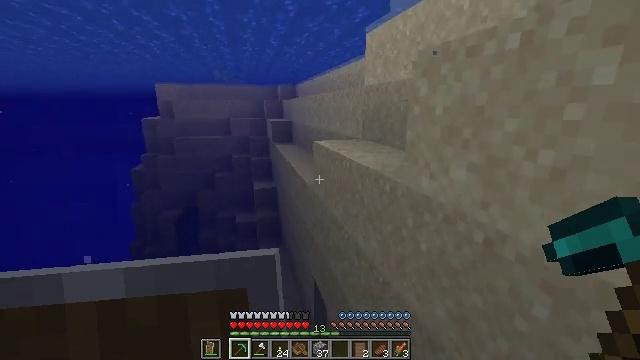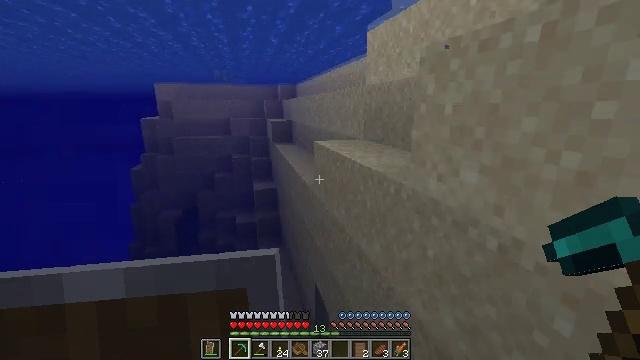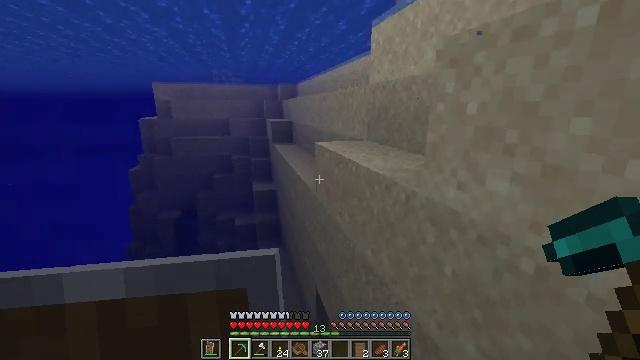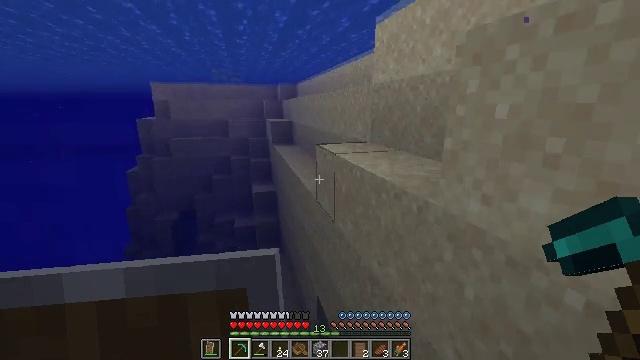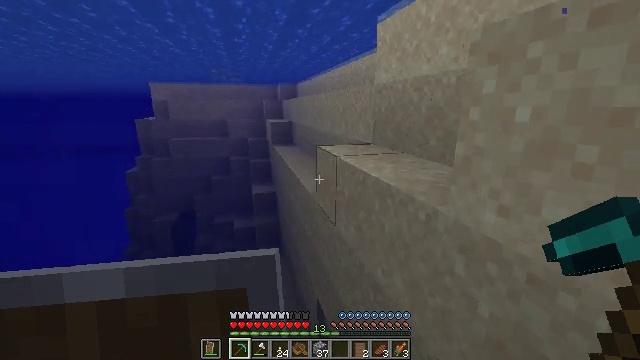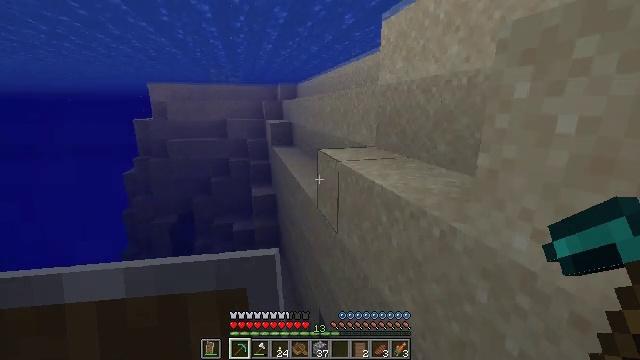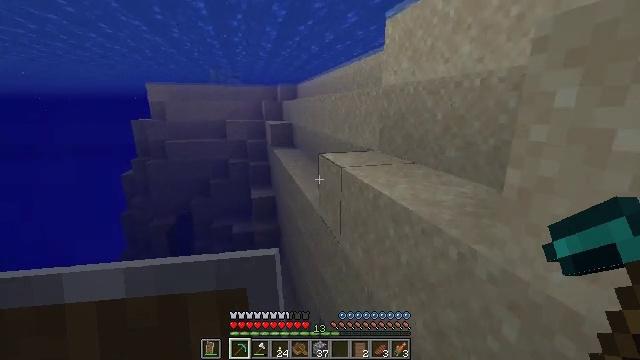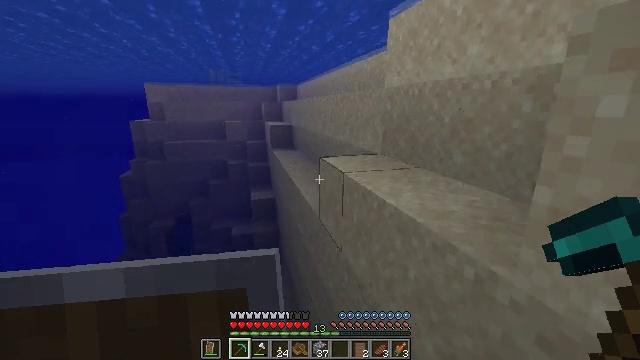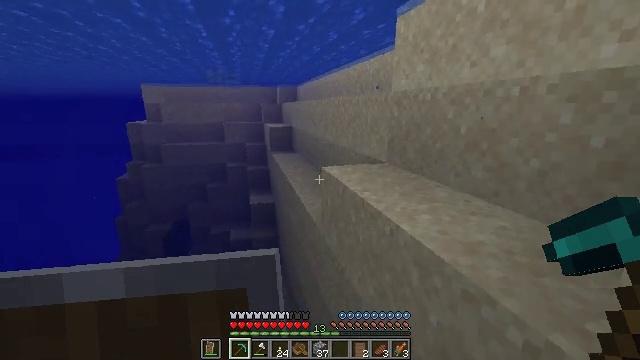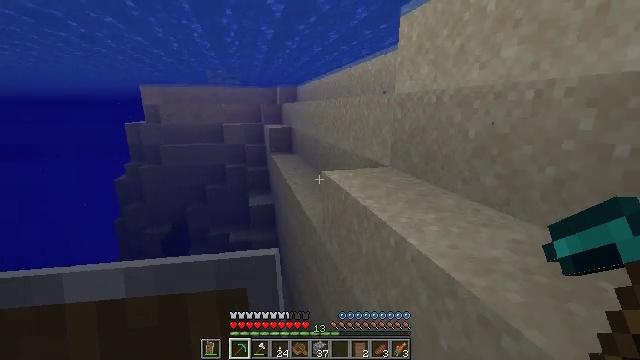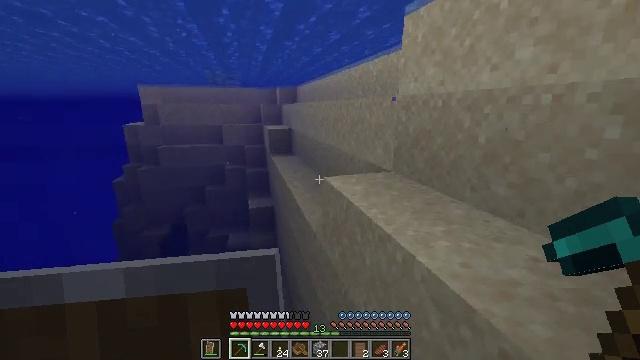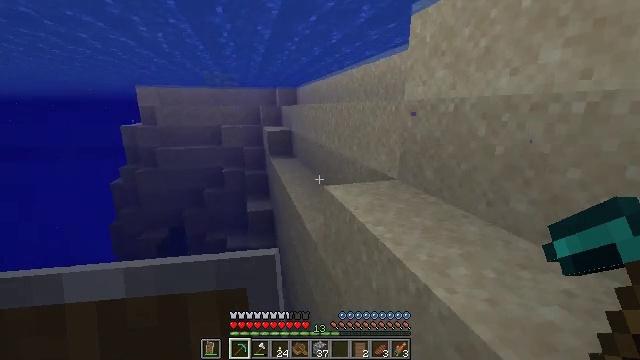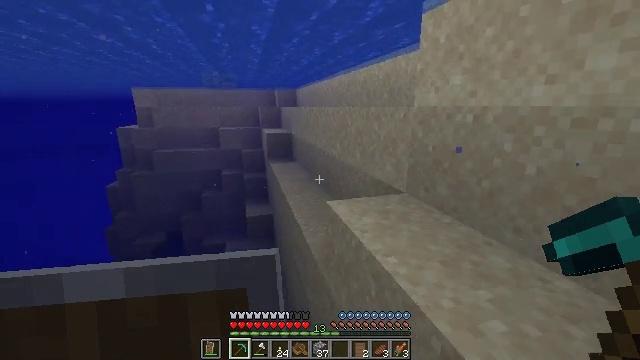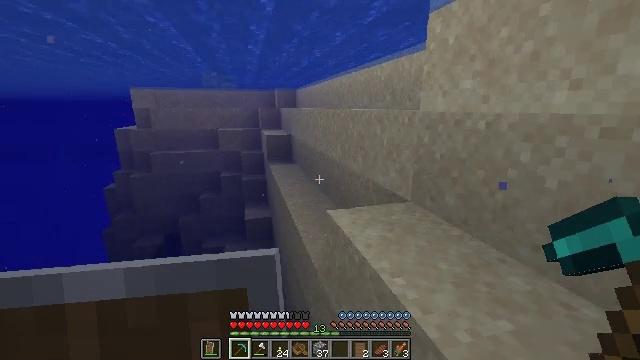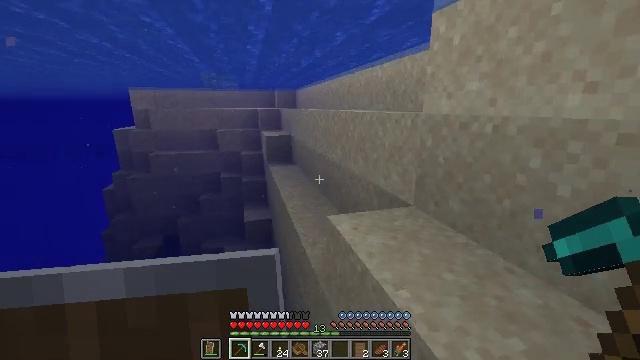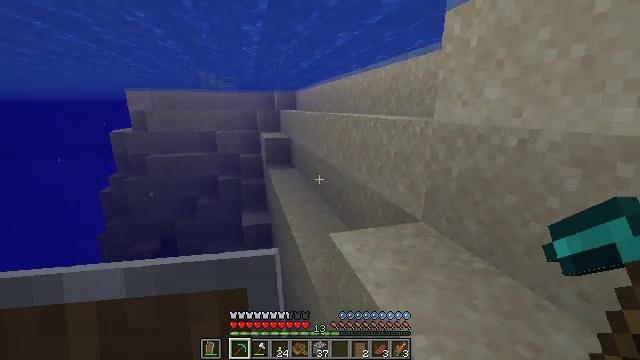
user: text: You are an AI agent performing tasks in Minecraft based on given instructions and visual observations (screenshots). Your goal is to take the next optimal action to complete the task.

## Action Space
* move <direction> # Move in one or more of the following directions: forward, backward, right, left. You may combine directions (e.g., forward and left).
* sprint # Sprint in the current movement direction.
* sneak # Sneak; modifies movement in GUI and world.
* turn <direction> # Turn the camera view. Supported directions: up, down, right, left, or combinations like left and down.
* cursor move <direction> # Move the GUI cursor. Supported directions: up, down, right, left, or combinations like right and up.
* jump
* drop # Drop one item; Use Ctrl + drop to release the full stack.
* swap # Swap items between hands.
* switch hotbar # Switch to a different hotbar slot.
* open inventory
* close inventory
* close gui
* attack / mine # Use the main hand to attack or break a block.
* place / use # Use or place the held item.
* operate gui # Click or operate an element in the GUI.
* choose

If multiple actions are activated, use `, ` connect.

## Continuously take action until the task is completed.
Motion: motion action
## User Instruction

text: Create a diamond shovel on the crafting table.
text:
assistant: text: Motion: move forward, sprint, jump
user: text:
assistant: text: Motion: move forward, sprint, jump
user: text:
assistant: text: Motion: move forward, sprint, jump
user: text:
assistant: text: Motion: move forward, sprint, jump
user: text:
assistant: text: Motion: move forward, sprint, jump
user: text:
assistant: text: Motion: move forward, sprint, jump
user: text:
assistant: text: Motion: move forward, sprint, jump
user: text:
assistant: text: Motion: move forward, sprint, jump
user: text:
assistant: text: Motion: move forward, sprint, jump
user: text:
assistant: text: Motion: move forward, sprint, jump
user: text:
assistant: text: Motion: move forward, sprint, jump
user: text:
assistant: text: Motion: move forward, sprint, jump
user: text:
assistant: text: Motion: move forward, sprint, jump
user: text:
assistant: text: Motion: move forward, sprint, jump
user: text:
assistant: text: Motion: move forward, sprint, jump
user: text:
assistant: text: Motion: move forward, sprint, jump
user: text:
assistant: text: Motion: move forward, sprint, jump
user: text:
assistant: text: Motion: move forward, sprint, jump
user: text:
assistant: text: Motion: move forward, sprint
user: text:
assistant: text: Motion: move forward, sprint
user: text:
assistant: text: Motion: move forward, sprint
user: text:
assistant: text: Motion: move forward, sprint
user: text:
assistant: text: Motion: move forward, sprint
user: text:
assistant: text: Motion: move forward, sprint, jump
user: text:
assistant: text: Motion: move forward, sprint, jump
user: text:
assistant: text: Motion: move forward, sprint, jump
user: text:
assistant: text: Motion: move forward, sprint, jump
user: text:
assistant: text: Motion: move forward, sprint, jump
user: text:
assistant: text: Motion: move forward, sprint, jump
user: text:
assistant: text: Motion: move forward, sprint, jump